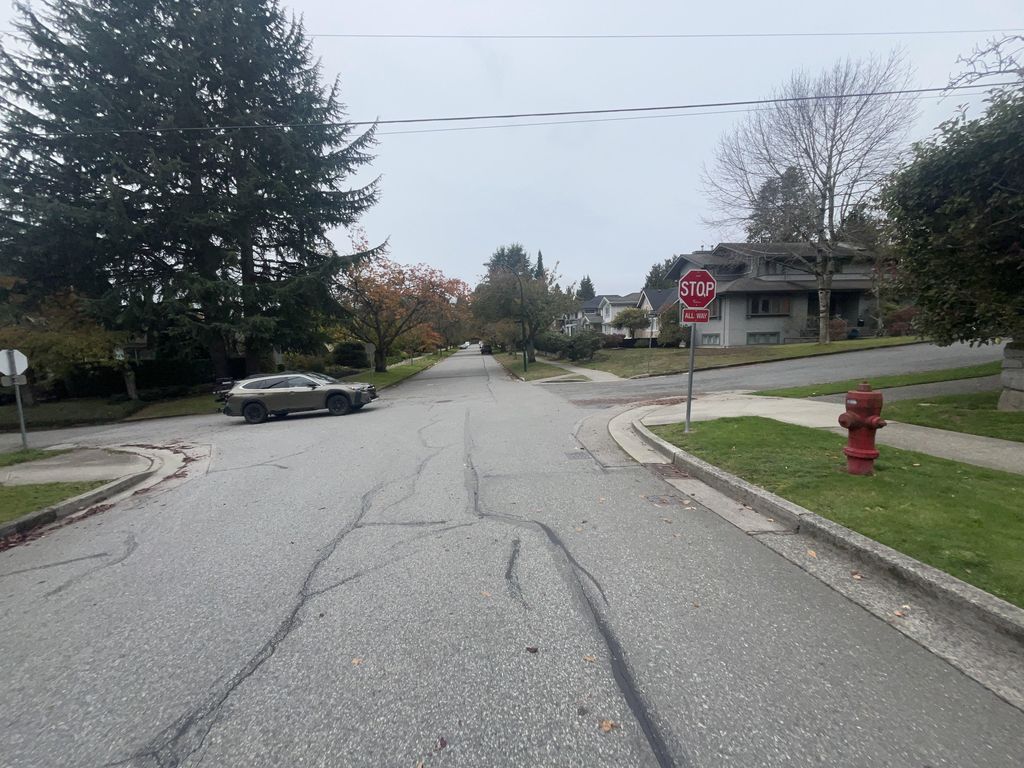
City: vancouver